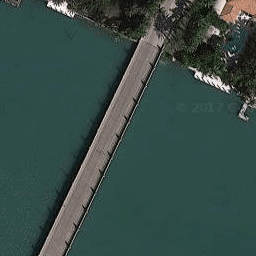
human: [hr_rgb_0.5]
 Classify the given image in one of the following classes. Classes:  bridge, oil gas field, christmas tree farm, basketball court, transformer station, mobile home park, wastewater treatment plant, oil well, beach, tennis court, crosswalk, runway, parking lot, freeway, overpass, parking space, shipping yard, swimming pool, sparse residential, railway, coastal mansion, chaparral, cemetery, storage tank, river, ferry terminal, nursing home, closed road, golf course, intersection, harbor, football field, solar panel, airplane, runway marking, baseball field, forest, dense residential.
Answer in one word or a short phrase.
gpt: bridge